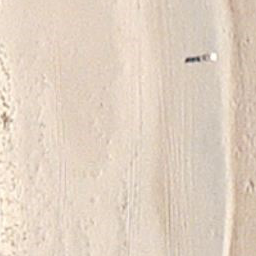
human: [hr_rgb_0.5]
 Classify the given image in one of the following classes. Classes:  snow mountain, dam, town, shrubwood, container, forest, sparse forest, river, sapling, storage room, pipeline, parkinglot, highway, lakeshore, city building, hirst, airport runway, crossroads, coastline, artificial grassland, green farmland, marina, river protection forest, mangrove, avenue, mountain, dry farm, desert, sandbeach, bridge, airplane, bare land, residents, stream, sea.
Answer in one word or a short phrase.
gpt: sandbeach